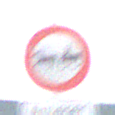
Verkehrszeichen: VerbotGespannfuhrwerke
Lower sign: PersonengruppenFrei1
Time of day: Midday
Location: Outdoor (RoadRail)
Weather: PartlyCloudy
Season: NotSpecified
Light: Natural